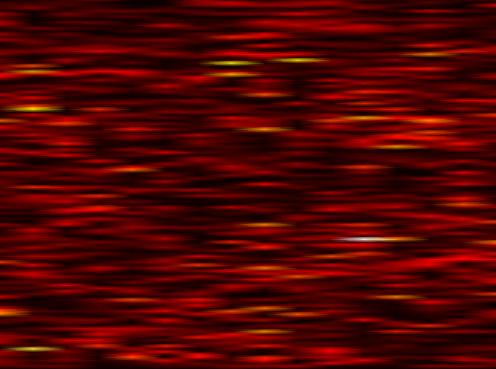
Label: FBMC